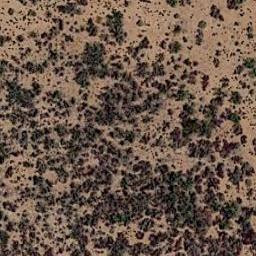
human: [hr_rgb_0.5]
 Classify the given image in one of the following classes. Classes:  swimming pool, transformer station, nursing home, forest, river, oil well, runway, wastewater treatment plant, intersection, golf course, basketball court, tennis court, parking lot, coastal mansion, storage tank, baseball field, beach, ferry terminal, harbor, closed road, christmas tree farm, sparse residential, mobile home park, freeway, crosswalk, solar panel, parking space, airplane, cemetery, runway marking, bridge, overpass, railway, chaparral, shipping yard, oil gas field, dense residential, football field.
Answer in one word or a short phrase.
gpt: chaparral